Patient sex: F
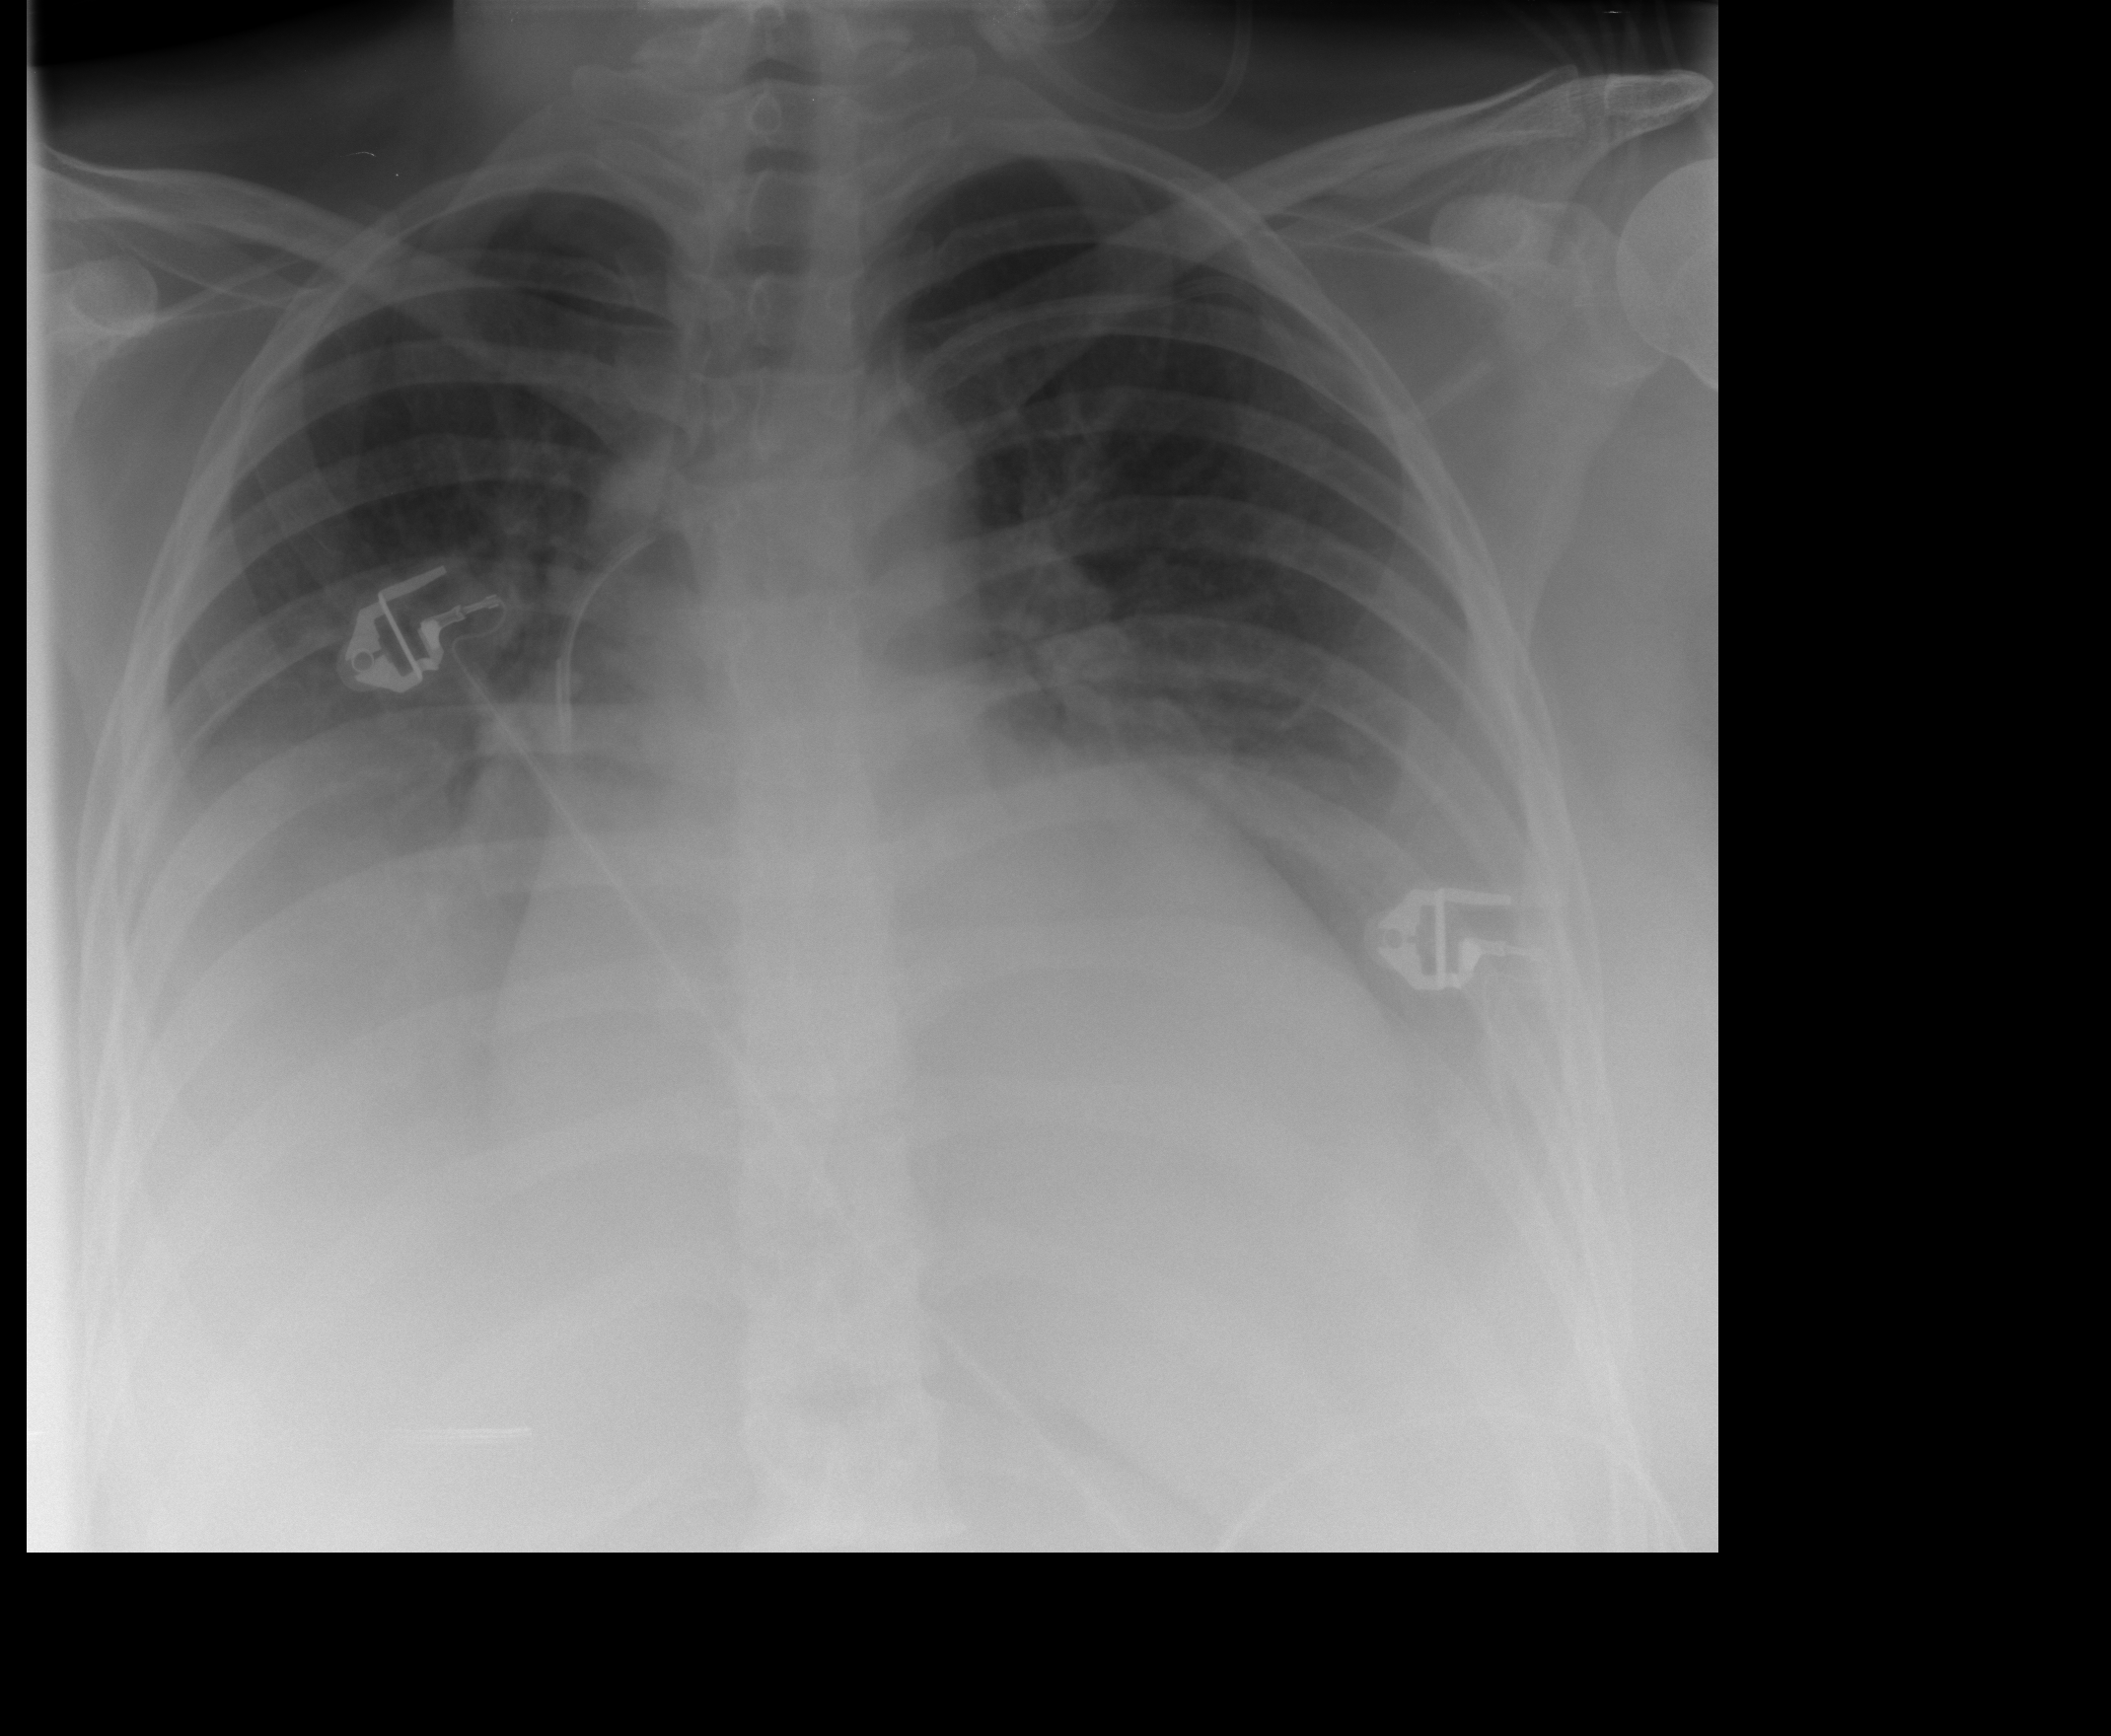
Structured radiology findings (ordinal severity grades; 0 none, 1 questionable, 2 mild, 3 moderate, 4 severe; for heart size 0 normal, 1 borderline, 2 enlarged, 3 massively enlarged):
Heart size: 0
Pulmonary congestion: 0
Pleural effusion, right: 2
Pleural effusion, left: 2
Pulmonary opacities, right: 0
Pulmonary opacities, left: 0
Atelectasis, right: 3
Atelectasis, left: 3